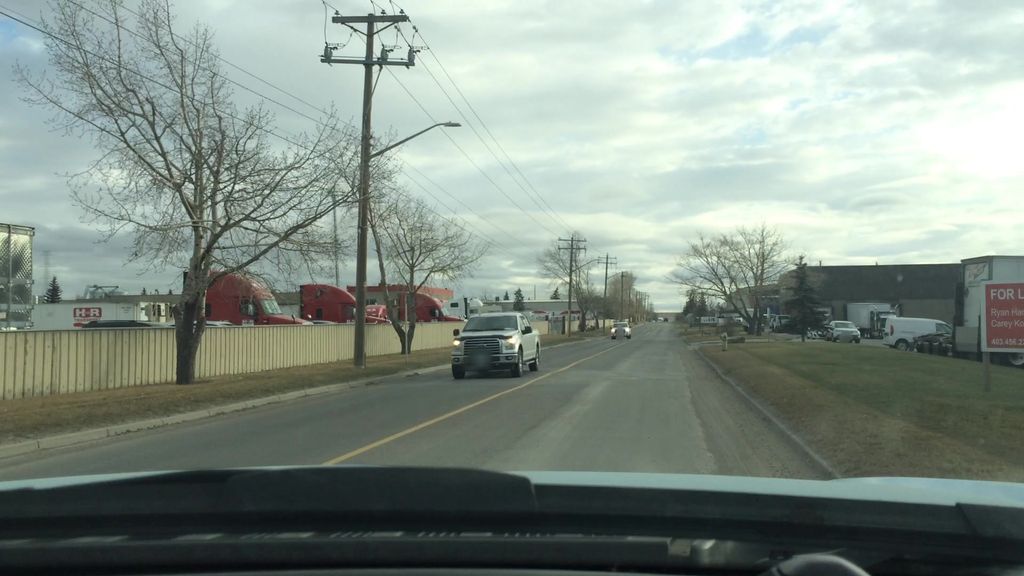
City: calgary